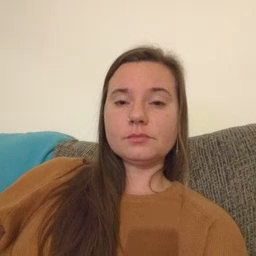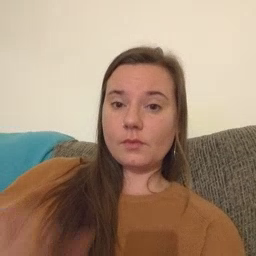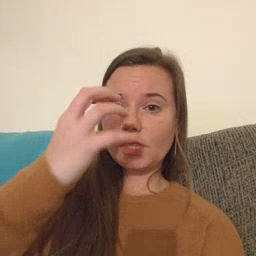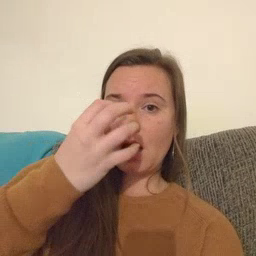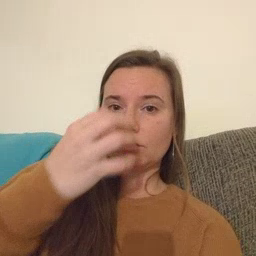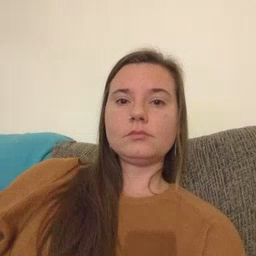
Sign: clown